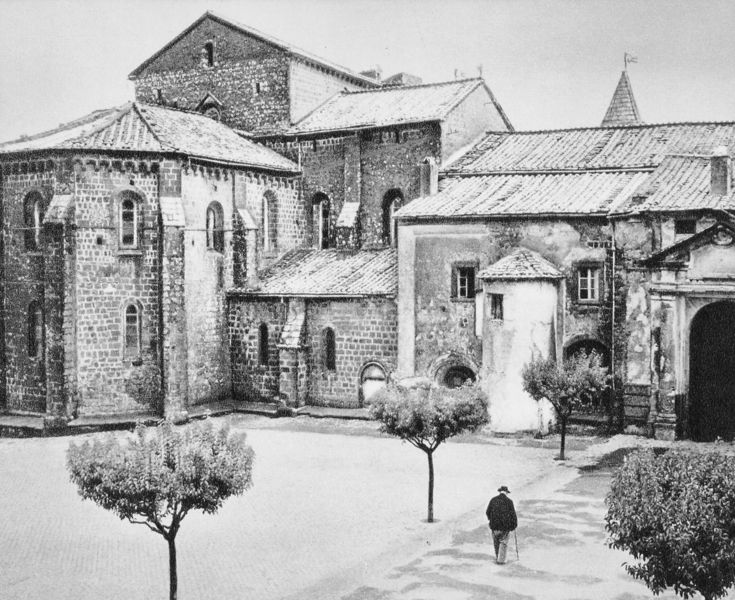
Titel: Klosterkirche S. Martino al Cimino (Zisterzienserkloster), Chorabschluss und Ostflügel
Standort: San Martino al Cimino (EU - I - Latium)
Schlagwörter: mann, bäume, fenster, hut, dach, weg, architektur, steine, stock, turm, garten, fassade, fahne, dächer, mauer, ziegel, hof, platz, durchgang, tor, foto, eingang, burg, spaziergang, mauerwerk, wimpel, bossen, verschachtelung, ziegelstene